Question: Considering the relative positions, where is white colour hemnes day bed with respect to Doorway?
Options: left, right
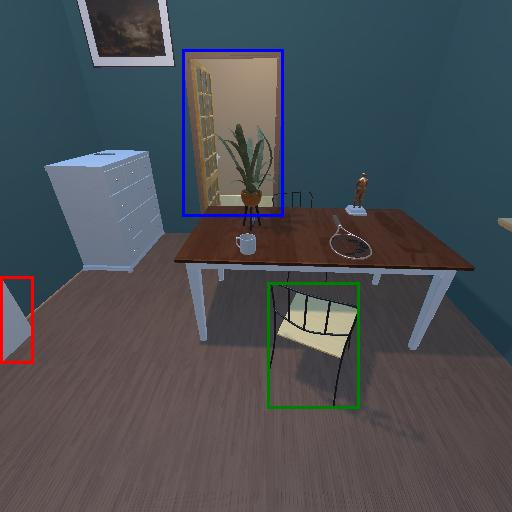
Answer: left